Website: apple-inc
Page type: customer-info-address
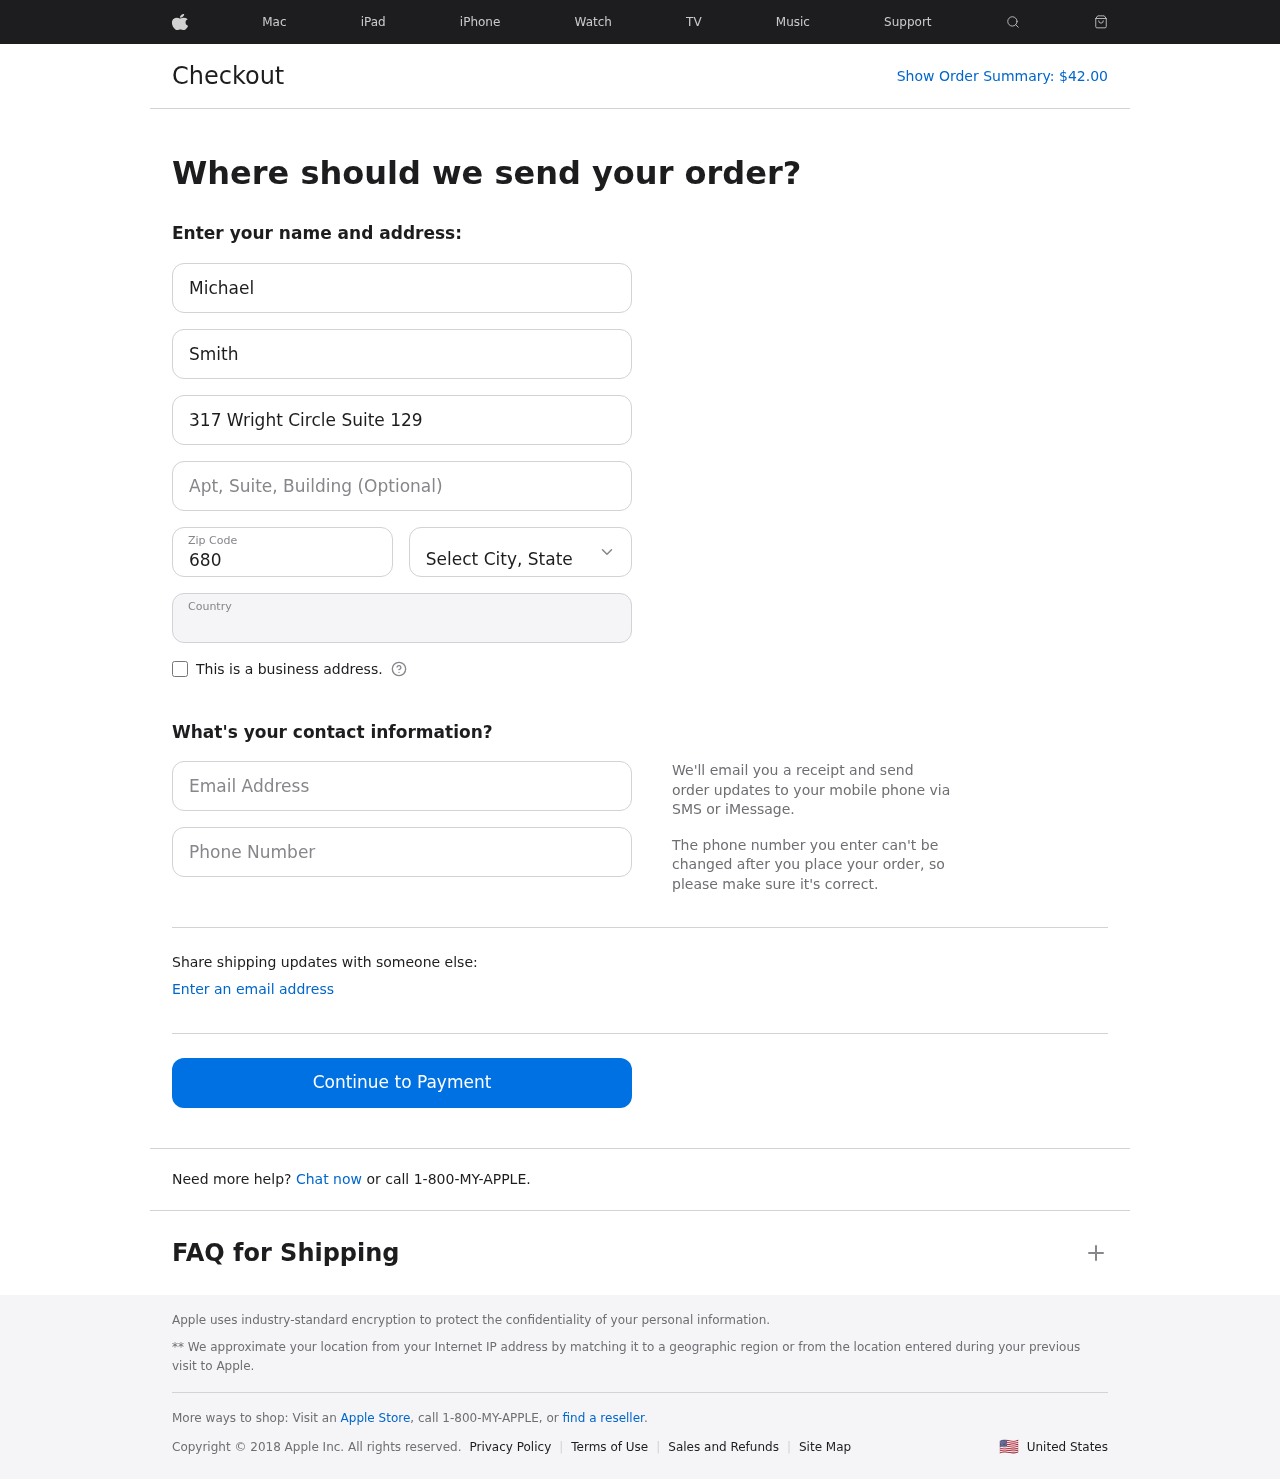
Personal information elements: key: PII_CITY_STATE
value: Nicholasshire, AR
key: PII_COUNTRY
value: United States
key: PII_EMAIL
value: michael_smith@hotmail.com
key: PII_FIRSTNAME
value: Michael
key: PII_LASTNAME
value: Smith
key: PII_PHONE
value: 6124181815
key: PII_POSTCODE
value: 68055
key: PII_STREET
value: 317 Wright Circle Suite 129
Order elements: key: ORDER_TOTAL
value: $42.00